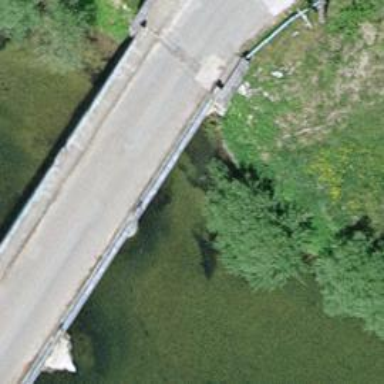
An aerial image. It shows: Paved secondary road with bridge. There is sidewalk on the left side.